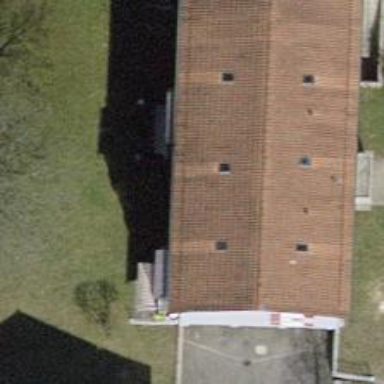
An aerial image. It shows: Building with tile roof.